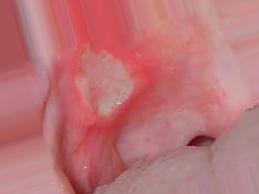
Condition: Mouth Ulcer